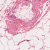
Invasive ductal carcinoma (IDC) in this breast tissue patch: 0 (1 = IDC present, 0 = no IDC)